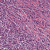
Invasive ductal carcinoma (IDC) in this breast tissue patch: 1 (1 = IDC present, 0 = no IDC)